Question: I am trying to make few changes in a wordpress page. I am able to remove few things like author name and "read more" from the page but I think I have reached my limit and can't customize more. Here is the screenshot of the page :

I want to remove the no results found and and comment below that. Tried to understand the code but unable to do it. Here is the code of the page :
'''
<?php
/*
Template Name: Blog Page
*/
?>
<?php
$et_ptemplate_settings = array();
$et_ptemplate_settings = maybe_unserialize( get_post_meta($post->ID,'et_ptemplate_settings',true) );
$fullwidth = isset( $et_ptemplate_settings['et_fullwidthpage'] ) ? (bool) $et_ptemplate_settings['et_fullwidthpage'] : false;
$et_ptemplate_blogstyle = isset( $et_ptemplate_settings['et_ptemplate_blogstyle'] ) ? (bool) $et_ptemplate_settings['et_ptemplate_blogstyle'] : false;
$et_ptemplate_showthumb = isset( $et_ptemplate_settings['et_ptemplate_showthumb'] ) ? (bool) $et_ptemplate_settings['et_ptemplate_showthumb'] : false;
$blog_cats = isset( $et_ptemplate_settings['et_ptemplate_blogcats'] ) ? (array) $et_ptemplate_settings['et_ptemplate_blogcats'] : array();
$et_ptemplate_blog_perpage = isset( $et_ptemplate_settings['et_ptemplate_blog_perpage'] ) ? (int) $et_ptemplate_settings['et_ptemplate_blog_perpage'] : 10;
?>
<?php get_header(); ?>
<?php if ( have_posts() ) : while ( have_posts() ) : the_post(); ?>
<div class="entry<?php if($fullwidth) echo(' no_sidebar');?>">
<div class="entry-top"></div>
<?php get_template_part('includes/share'); ?>
<div class="post clearfix">
<div class="content clearfix">
<h1 class="title"><?php the_title(); ?></h1>
<div class="clear"></div>
<?php $thumb = '';
$width = 184;
$height = 184;
$classtext = '';
$titletext = get_the_title();
$thumbnail = get_thumbnail($width,$height,$classtext,$titletext,$titletext,false,'thumb');
$thumb = $thumbnail["thumb"]; ?>
<?php if($thumb <> '' && get_option('lightbright_page_thumbnails') == 'on') { ?>
<div class="thumb">
<?php print_thumbnail($thumb, $thumbnail["use_timthumb"], $titletext, $width, $height, $classtext); ?>
<span class="overlay"></span>
</div> <!-- end .thumb -->
<?php }; ?>
<?php the_content(); ?>
<?php wp_link_pages(array('before' => '<p><strong>'.esc_html__('Pages','LightBright').':</strong> ', 'after' => '</p>', 'next_or_number' => 'number')); ?>
<div id="et_pt_blog">
<?php $cat_query = '';
if ( !empty($blog_cats) ) $cat_query = '&cat=' . implode(",", $blog_cats);
else echo '<!-- blog category is not selected -->'; ?>
<?php
$et_paged = is_front_page() ? get_query_var( 'page' ) : get_query_var( 'paged' );
?>
<?php query_posts("showposts=$et_ptemplate_blog_perpage&paged=" . $et_paged . $cat_query); ?>
<?php if (have_posts()) : while (have_posts()) : the_post(); ?>
<div class="et_pt_blogentry clearfix">
<h2 class="et_pt_title"><a href="<?php the_permalink(); ?>"><?php the_title(); ?></a></h2>
<p class="et_pt_blogmeta"><?php esc_html_e('Posted','LightBright'); ?> <?php esc_html_e('by','LightBright'); ?> <?php the_author_posts_link(); ?> <?php esc_html_e('on','LightBright'); ?> <?php the_time(get_option('lightbright_date_format')) ?> <?php esc_html_e('in','LightBright'); ?> <?php the_category(', ') ?> | <?php comments_popup_link(esc_html__('0 comments','LightBright'), esc_html__('1 comment','LightBright'), '% '.esc_html__('comments','LightBright')); ?></p>
<?php $thumb = '';
$width = 184;
$height = 184;
$classtext = '';
$titletext = get_the_title();
$thumbnail = get_thumbnail($width,$height,$classtext,$titletext,$titletext);
$thumb = $thumbnail["thumb"]; ?>
<?php if ( $thumb <> '' && !$et_ptemplate_showthumb ) { ?>
<div class="et_pt_thumb alignleft">
<?php print_thumbnail($thumb, $thumbnail["use_timthumb"], $titletext, $width, $height, $classtext); ?>
<a href="<?php the_permalink(); ?>"><span class="overlay"></span></a>
</div> <!-- end .thumb -->
<?php }; ?>
<?php if (!$et_ptemplate_blogstyle) { ?>
<p><?php truncate_post(550);?></p>
<a href="<?php the_permalink(); ?>" class="readmore"><span><?php esc_html_e('read more','LightBright'); ?></span></a>
<?php } else { ?>
<?php
global $more;
$more = 0;
?>
<?php the_content(); ?>
<?php } ?>
</div> <!-- end .et_pt_blogentry -->
<?php endwhile; ?>
<div class="page-nav clearfix">
<?php if(function_exists('wp_pagenavi')) { wp_pagenavi(); }
else { ?>
<?php get_template_part('includes/navigation'); ?>
<?php } ?>
</div> <!-- end .entry -->
<?php else : ?>
<?php get_template_part('includes/no-results'); ?>
<?php endif; wp_reset_query(); ?>
</div> <!-- end #et_pt_blog -->
<?php edit_post_link(esc_html__('Edit this page','LightBright')); ?>
</div> <!-- end .content -->
<div class="entry-bottom-top"></div>
</div> <!-- end .post -->
<div class="entry-bottom"></div>
</div> <!-- end .entry -->
<?php endwhile; endif; ?>
</div> <!-- end #main-area -->
<?php if (!$fullwidth) get_sidebar(); ?>
<?php get_footer(); ?>
'''
Can anyone please help me to make changes in this code to remove the unnecessary part of the page?
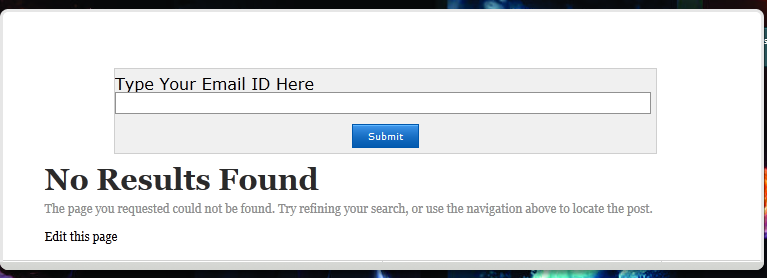
Answer: '<?php get_template_part('includes/no-results'); ?>'
Replace this part of your page with your desire content for "No Results" or changet the 'no-results template' in 'include'.